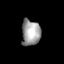
Tissue: skin
Cell type: Endothelial cells
Senescence score: 0.2737
Nuclear area (px): 481
Mean DAPI intensity: 155.262